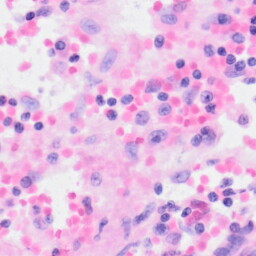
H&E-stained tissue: Kidney